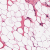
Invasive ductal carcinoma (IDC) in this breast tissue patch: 0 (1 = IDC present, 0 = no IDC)